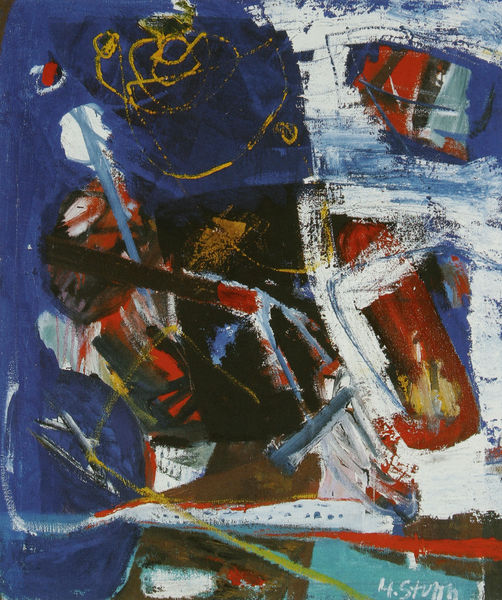
Künstler: Helmut Sturm
Standort: Madrid
Institution: Privatsammlung
Schlagwörter: blau, dunkel, gemälde, weiß, gelb, grün, hell, schwarz, rot, expressionismus, malerei, signatur, abstrakt, modern, farbe, formen, sturm, wild, form, durcheinander, expressiv, ausdrucksstark, stuhn